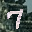
Label: 7